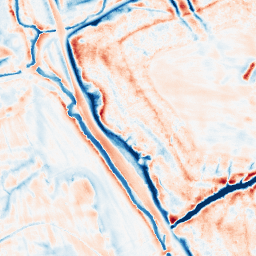
Category: edge_preserving
Decomposition family: bilateral
Decomposition parameters: d: 21
sigma_color: 150
sigma_space: 100
Upsampling method: regularized
Upsampling parameters: scale: 4
lambda_reg: 0.01
Upsampling scale: 4